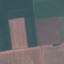
Land use / land cover class: AnnualCrop